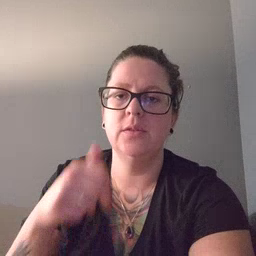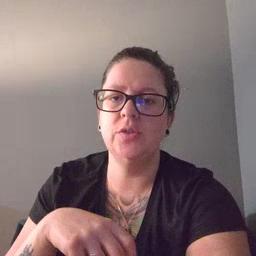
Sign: girl